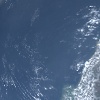
Label: water